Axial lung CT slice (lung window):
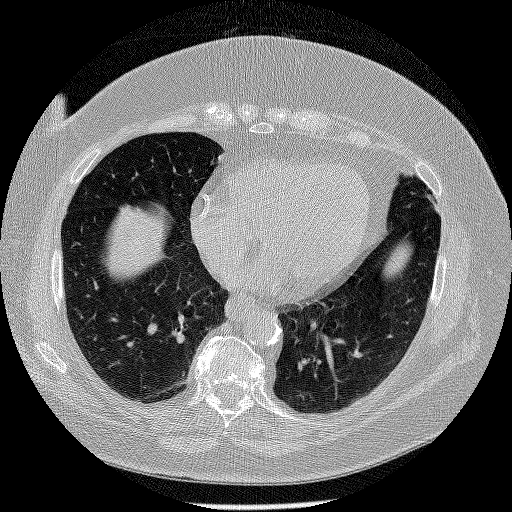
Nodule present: no